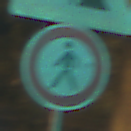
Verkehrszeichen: VerbotFussgaenger
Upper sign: Arbeitsstelle
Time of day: Night
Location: Outdoor (Urban)
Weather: PartlyCloudy
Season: NotSpecified
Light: Artificial